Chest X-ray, PA view. Patient: 58 years old, sex M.
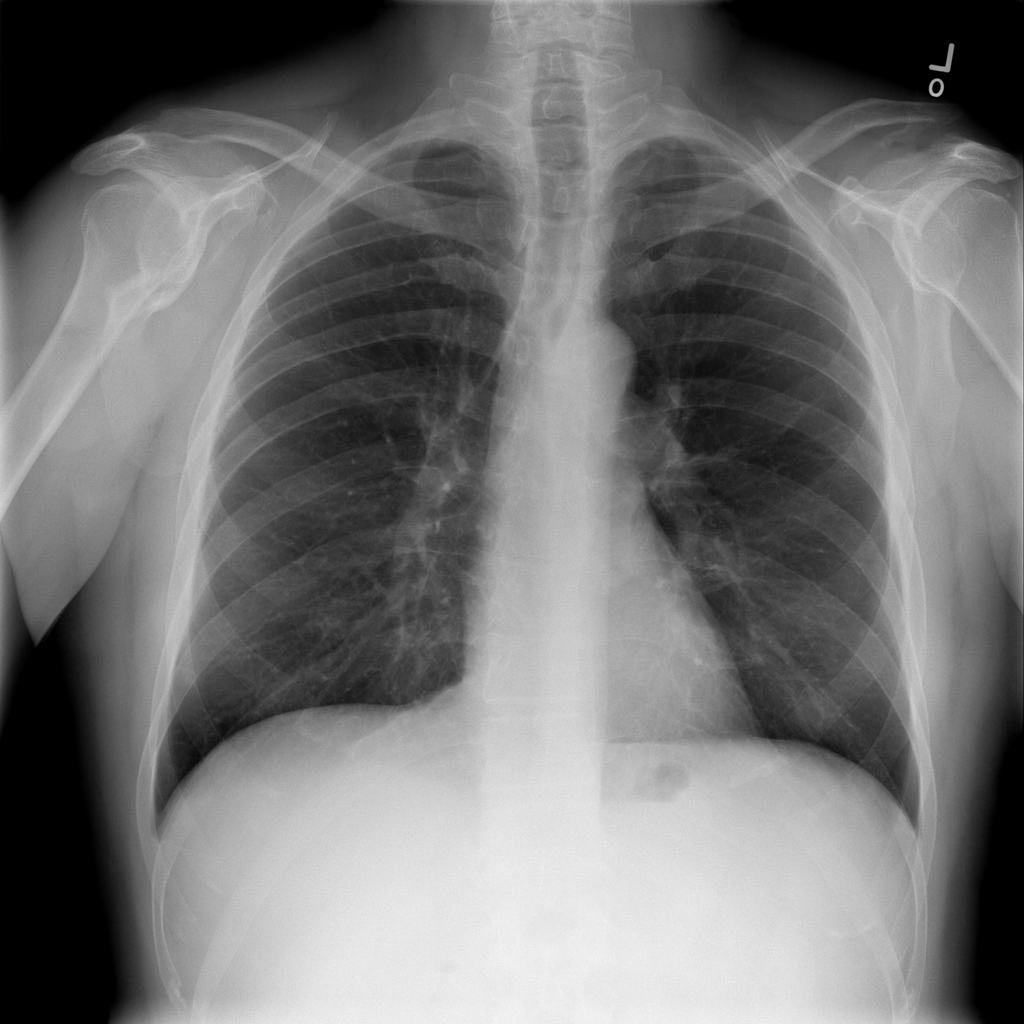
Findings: No Finding